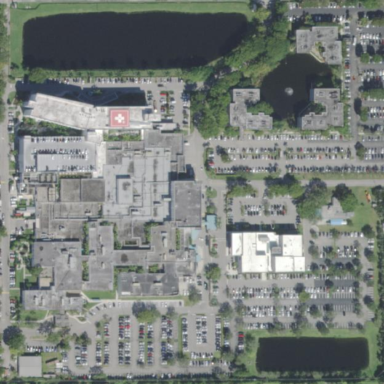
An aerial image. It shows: Hospital providing healthcare services.